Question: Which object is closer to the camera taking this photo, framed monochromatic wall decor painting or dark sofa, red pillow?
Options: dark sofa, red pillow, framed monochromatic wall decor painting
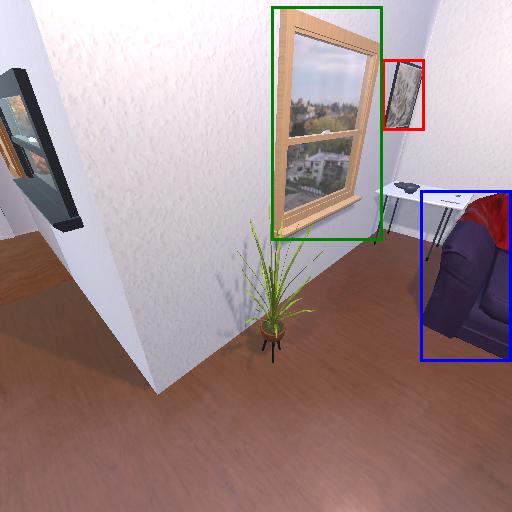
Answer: dark sofa, red pillow